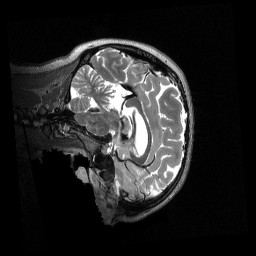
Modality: T2w
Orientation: sagittal
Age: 23
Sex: female
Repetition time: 3.2 s
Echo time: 0.563 s